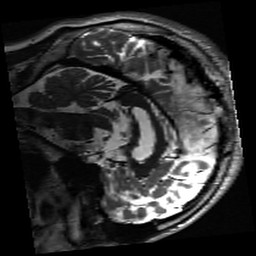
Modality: inplaneT2
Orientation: sagittal